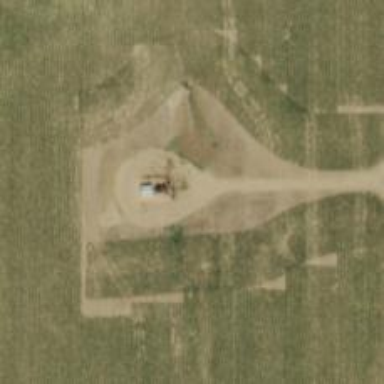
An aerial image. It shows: Silo.